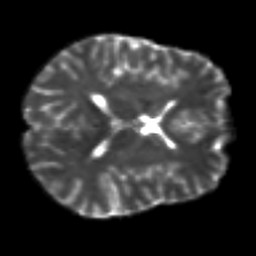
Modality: T2w
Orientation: axial
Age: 24
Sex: male
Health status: healthy
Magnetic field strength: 3 T
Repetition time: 8.4 s
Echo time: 0.0926 s